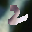
Label: 2